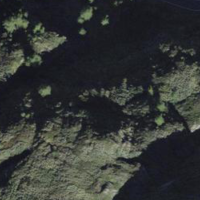
EUNIS habitat code: 41
Species observed at this site:
Tussilago farfara